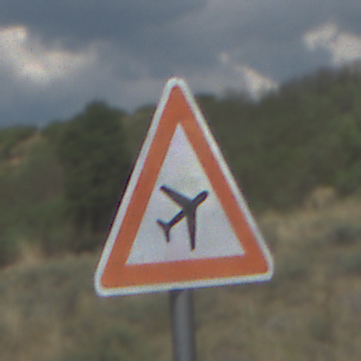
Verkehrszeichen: FlugbetriebLinks
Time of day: Midday
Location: Outdoor (Nature)
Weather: PartlyCloudy
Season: NotSpecified
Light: Natural